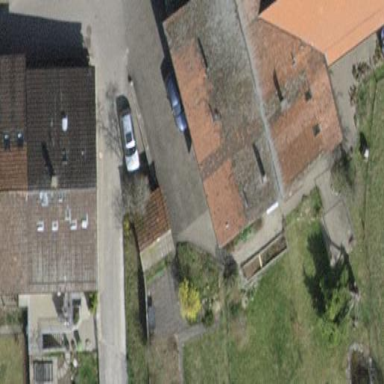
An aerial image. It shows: Terrace building.